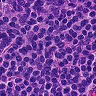
Metastatic tissue present: no